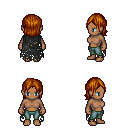
a pixel art fantasy rpg character, female body template, human, dark skin, black tattered cape, teal pants, brunette long bangs hairstyle, four views (front, back, left, right), 2x2 character sprite sheet, small pixel art, hard edges, no anti-aliasing